Question: I am trying to adapt an existing iPhone only app to support the iPhone 6's as well as iPads. I do not want the app layout to change I just want it to resize to fit the various devices.
A number of UILabels on screen have updatable content which is truncated with an ellipsis if too long.

I would love to be able to do this with autolayout in a storyboard but if code is the only way to do it then so be it.
Any suggestions would be greatly appreciated.
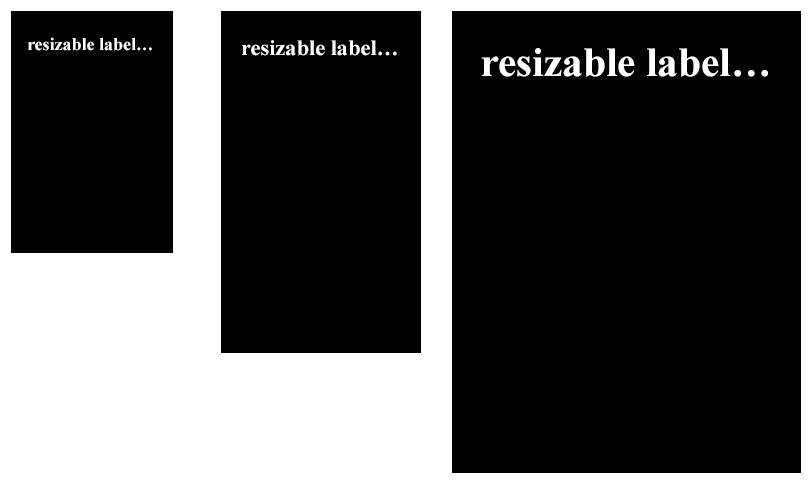
Answer: You can programmatically set a font size as a fraction of screen size. Like so:
'''
/*
* Screen size is orientation dependent on iOS 8, so take the shortest
* dimension as a rough measure of screen size
*/
CGSize size = [UIScreen mainScreen].bounds.size;
CGFloat sizeFactor = (size.width < size.height) ? size.width : size.height;
label.font = [UIFont systemFontOfSize:sizeFactor / 16.f];
'''